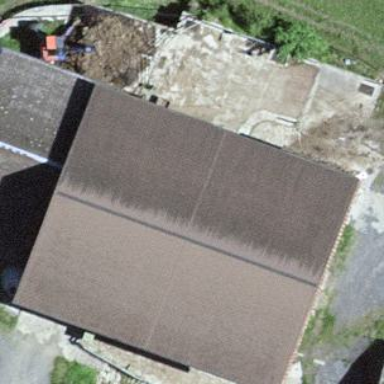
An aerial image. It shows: Farm auxiliary building.